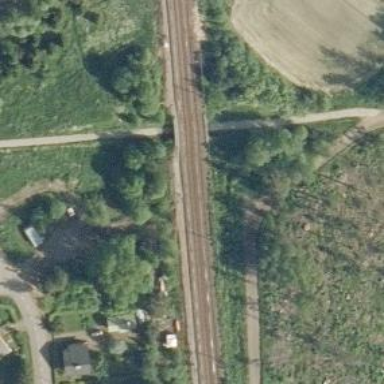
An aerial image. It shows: Bridge over railway with continuous electrified contact line.